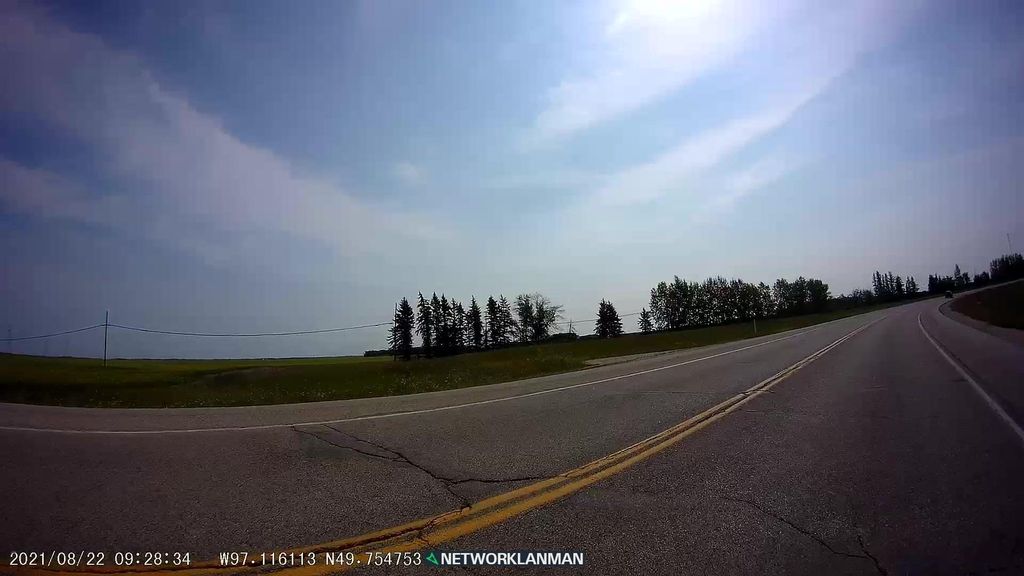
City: winnipeg